Interaction volume radius: 5 \u00c5
Interaction volume height: 10 \u00c5
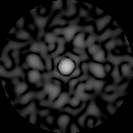
Disorder parameter: 0.8761